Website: apple
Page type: payment
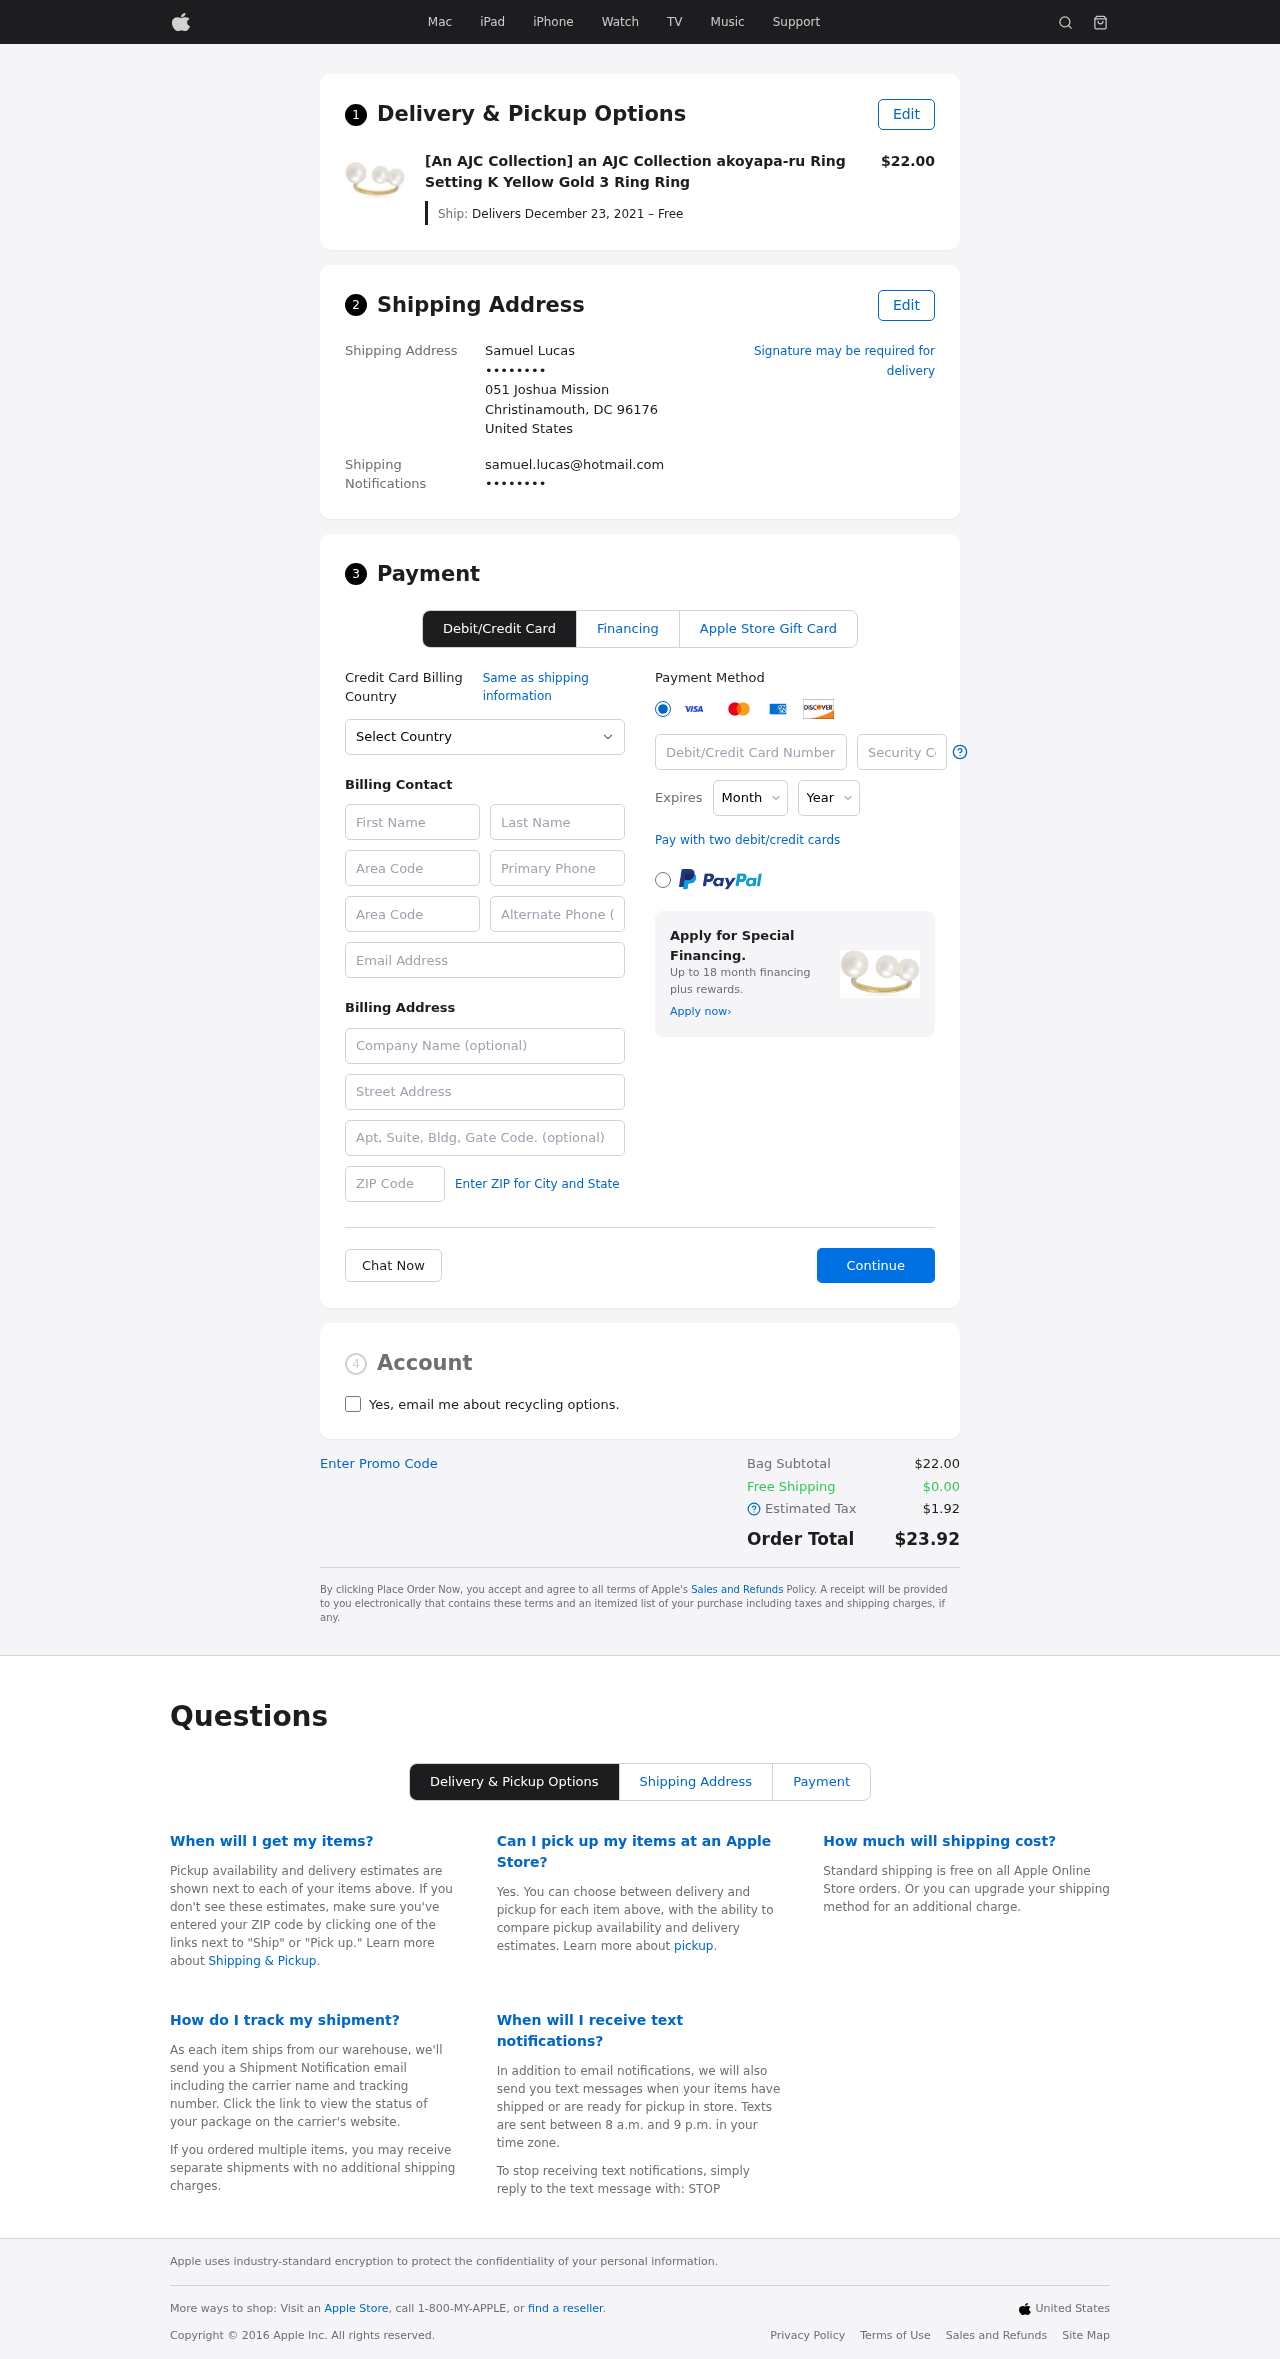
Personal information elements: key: PII_CARD_CVV
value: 997
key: PII_CARD_EXPIRY_MONTH
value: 12
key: PII_CARD_EXPIRY_YEAR
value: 28
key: PII_CARD_NUMBER
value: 2432 9757 6742 6098
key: PII_CITY_STATE_ZIP
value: Christinamouth, DC 96176
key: PII_COMPANY
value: Hoffman LLC
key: PII_COUNTRY
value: United States
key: PII_EMAIL
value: samuel.lucas@hotmail.com
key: PII_EMAIL2
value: samuel.lucas@hotmail.com
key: PII_FIRSTNAME
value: Samuel
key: PII_FULLNAME
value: Samuel Lucas
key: PII_LASTNAME
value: Lucas
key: PII_PHONE3
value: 3683538341
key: PII_PHONE_ALT
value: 7895550297
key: PII_PHONE_ALT_AREA
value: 789
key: PII_PHONE_AREA
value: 368
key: PII_POSTCODE2
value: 85523
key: PII_SECURITY_CODE
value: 3709
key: PII_STREET
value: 051 Joshua Mission
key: PII_STREET2
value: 6885 Billy Plains
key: PII_PHONE
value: ••••••••
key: PII_PHONE2
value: ••••••••
Product elements: key: PRODUCT1_NAME
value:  [An AJC Collection] an AJC Collection akoyapa-ru Ring Setting K Yellow Gold 3 Ring Ring
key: PRODUCT1_PRICE
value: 22
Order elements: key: ORDER_DELIVERY_DATE
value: Delivers December 23, 2021 – Free
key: ORDER_SUBTOTAL
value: $22.00
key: ORDER_SHIPPING_COST
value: $0.00
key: ORDER_TAX
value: $1.92
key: ORDER_TOTAL
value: $23.92